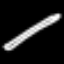
Label: pencil